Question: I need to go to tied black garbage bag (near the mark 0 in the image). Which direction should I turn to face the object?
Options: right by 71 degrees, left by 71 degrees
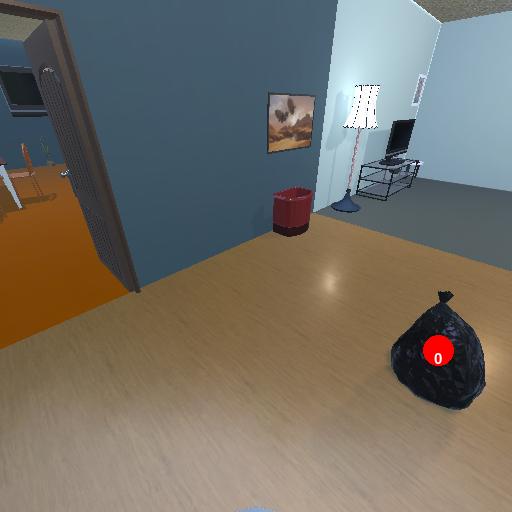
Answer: right by 71 degrees